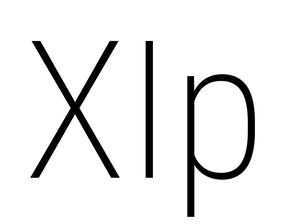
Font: Roboto_Condensed_ExtraLight